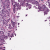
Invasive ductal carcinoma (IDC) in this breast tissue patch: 1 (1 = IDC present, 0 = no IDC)